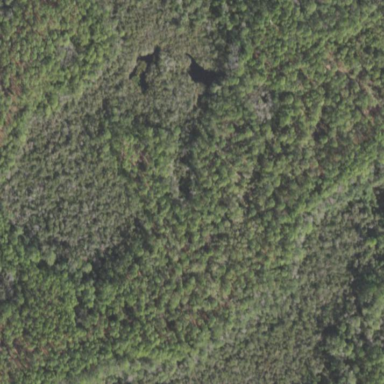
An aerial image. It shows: Needle-leaved woodland.